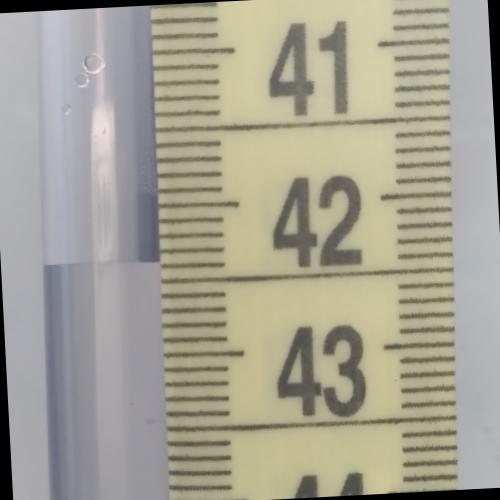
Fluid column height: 42.4 cm